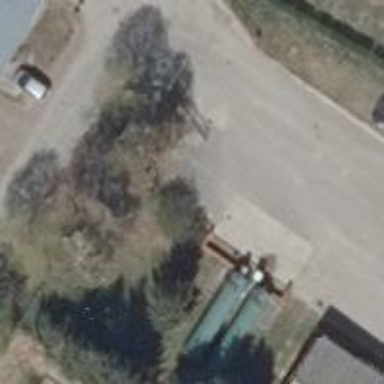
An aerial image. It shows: Fuel station.